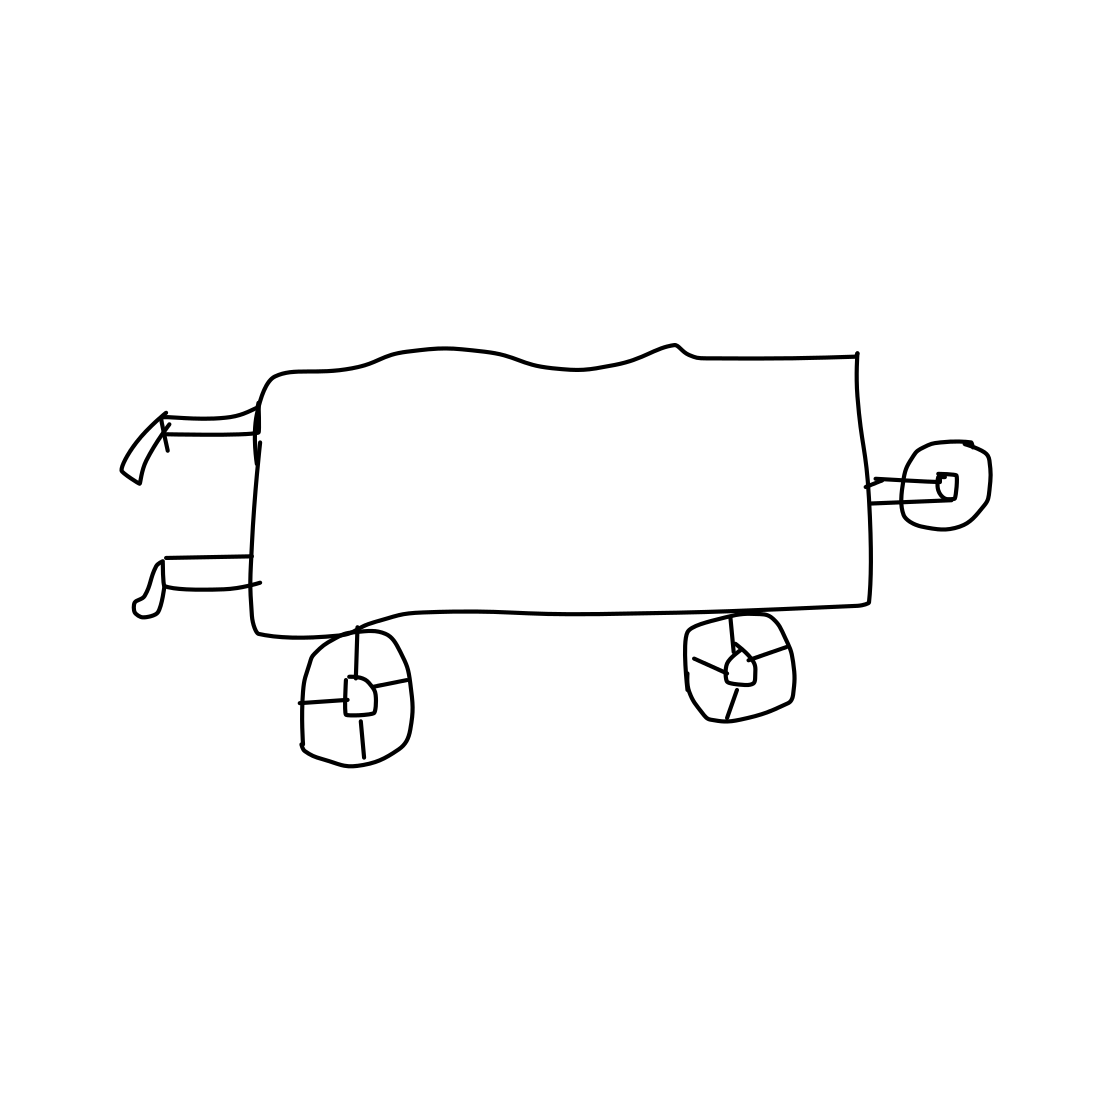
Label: wheelbarrow